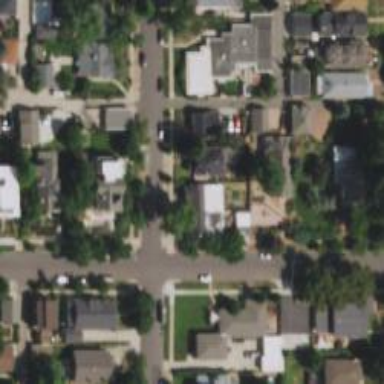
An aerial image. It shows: Residential road with separate sidewalk.